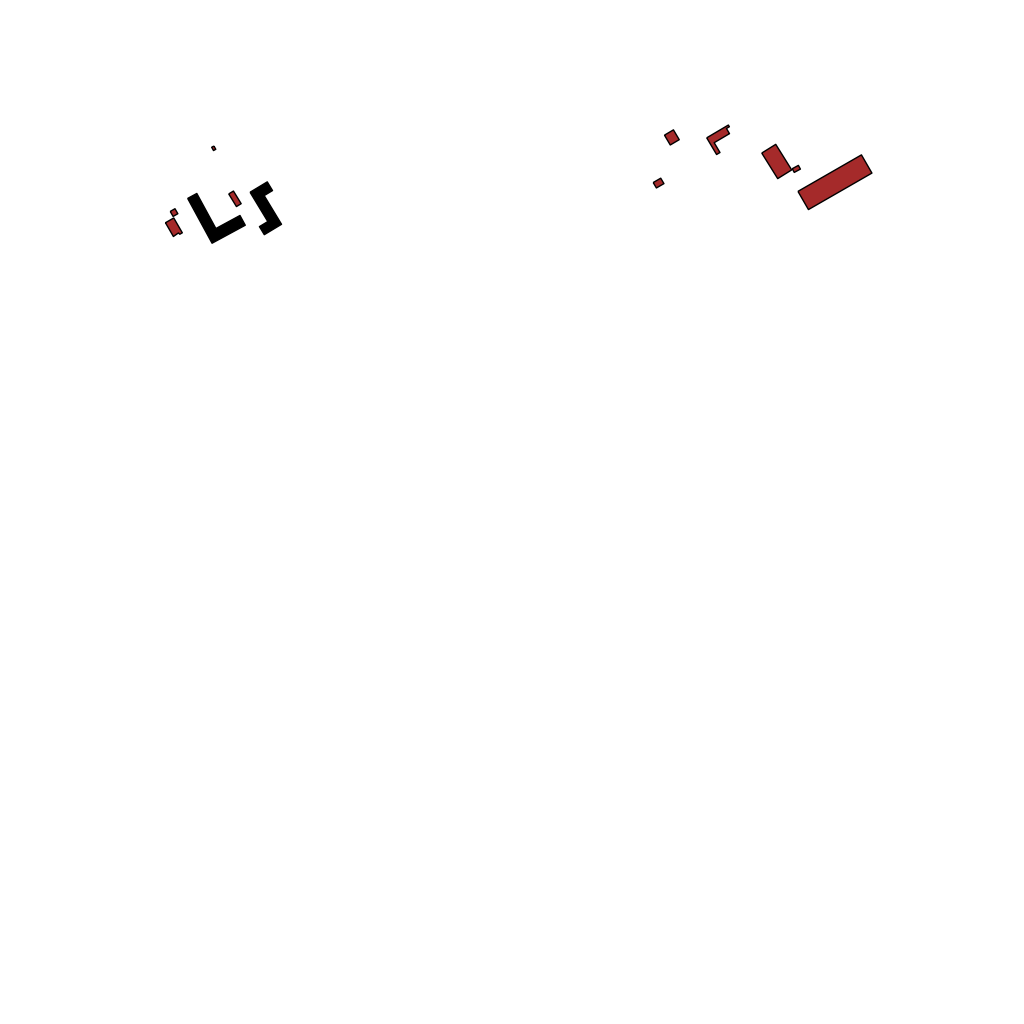
Tags: overhead vector_map, agriculture, recreation, transport, modern, high_rise, individual_rise, density_3, Building, Facility, 1.0 km²